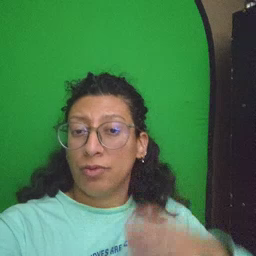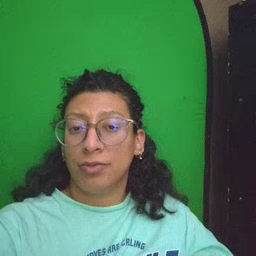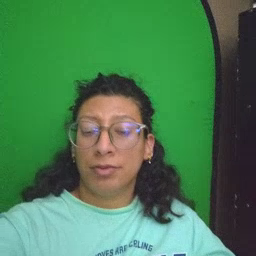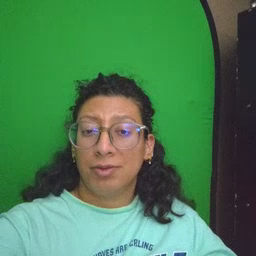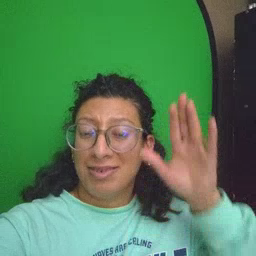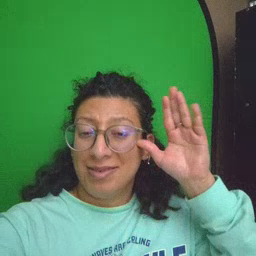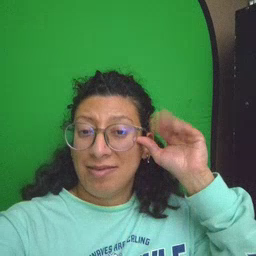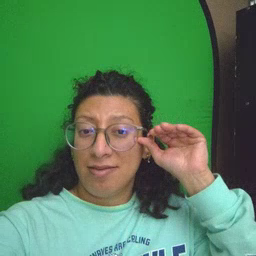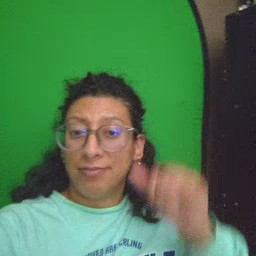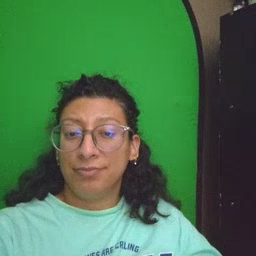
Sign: donkey